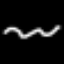
Label: squiggle